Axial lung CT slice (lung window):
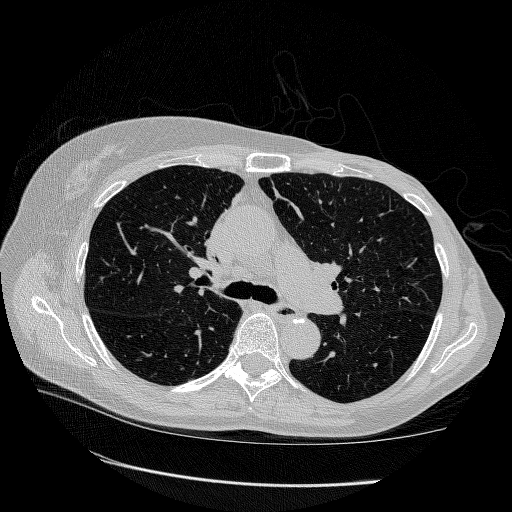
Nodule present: no